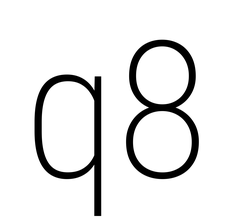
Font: Roboto_Condensed_ExtraLight